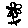
Label: flower